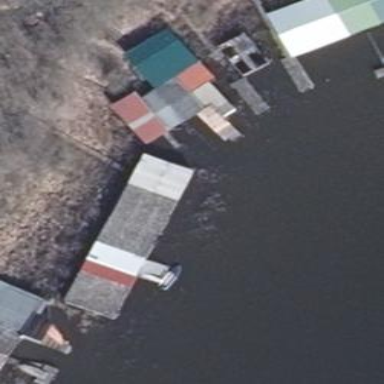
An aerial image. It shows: Boathouse.